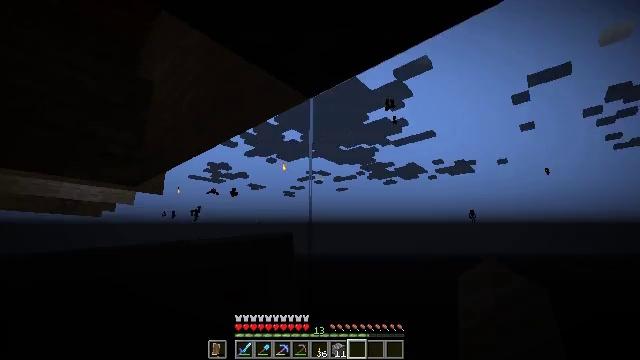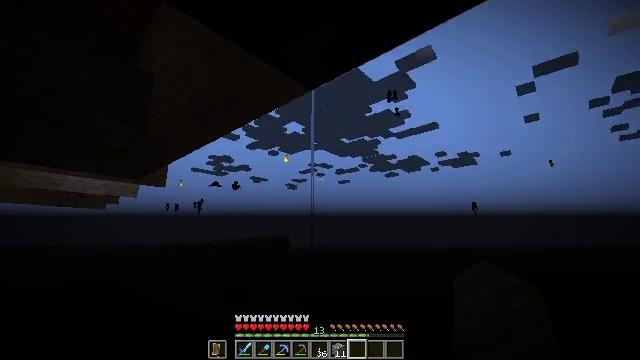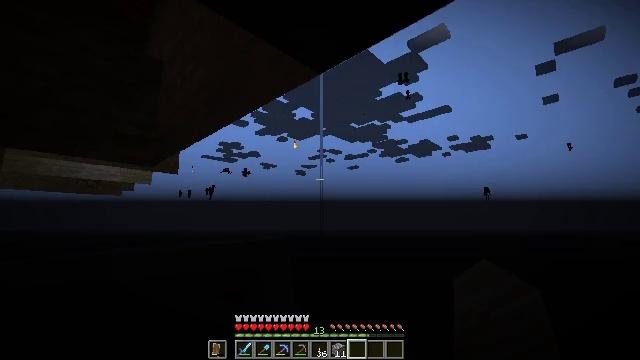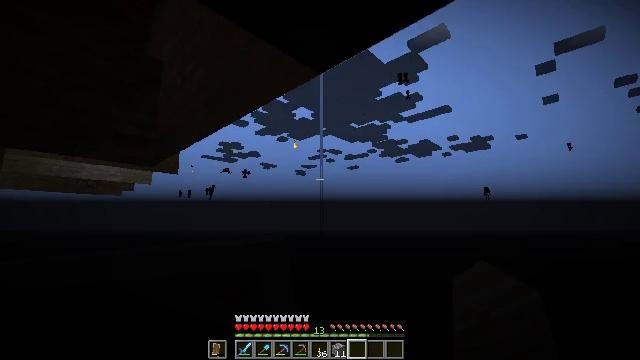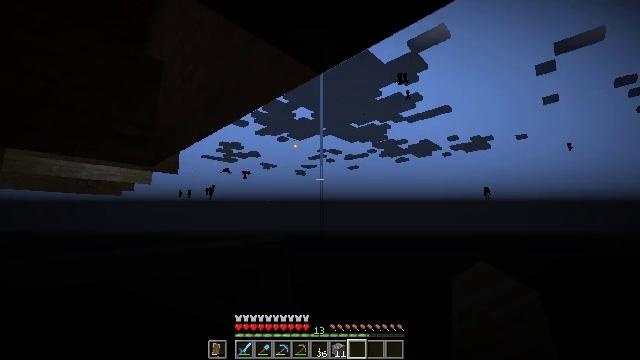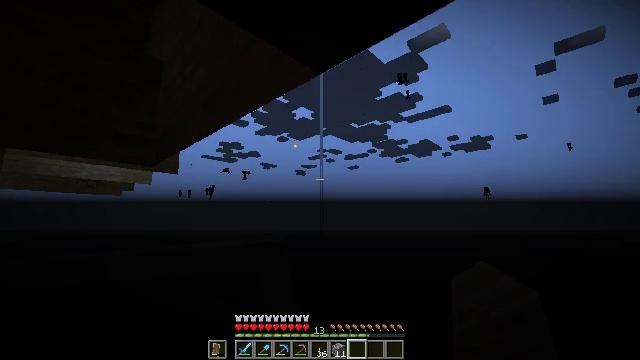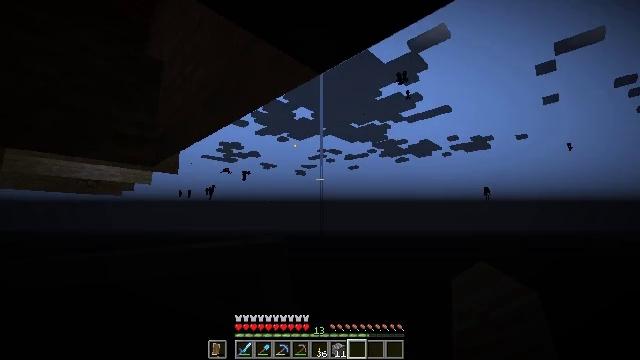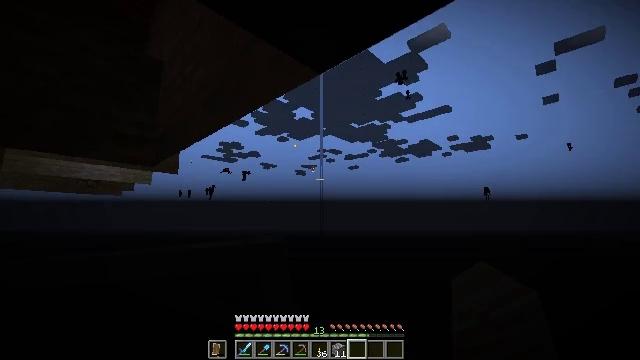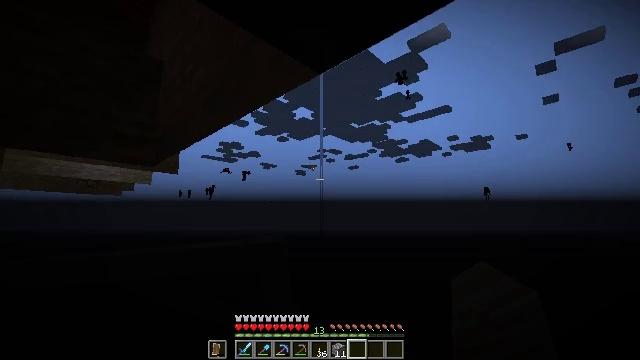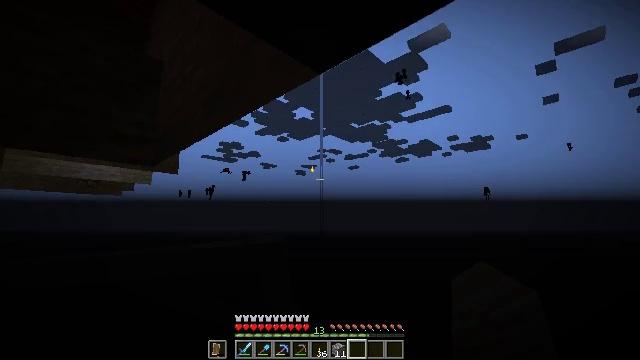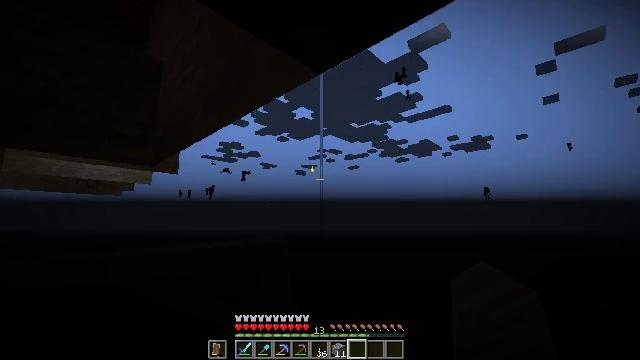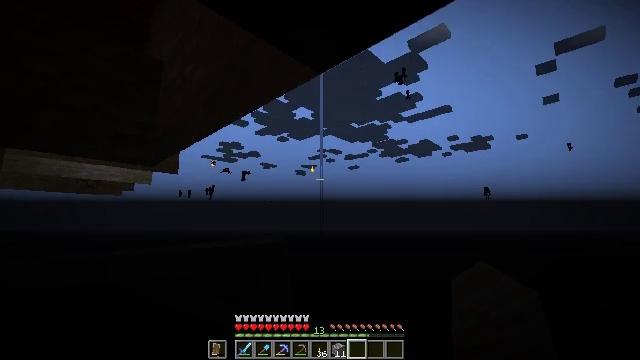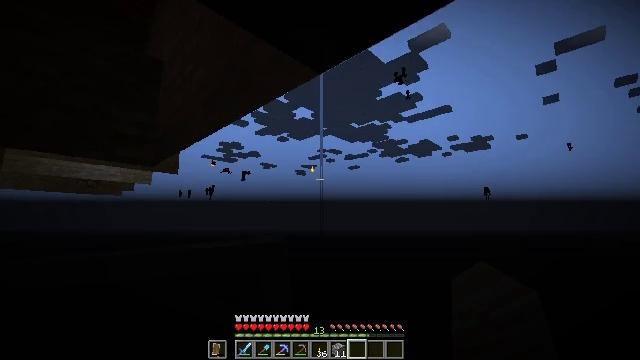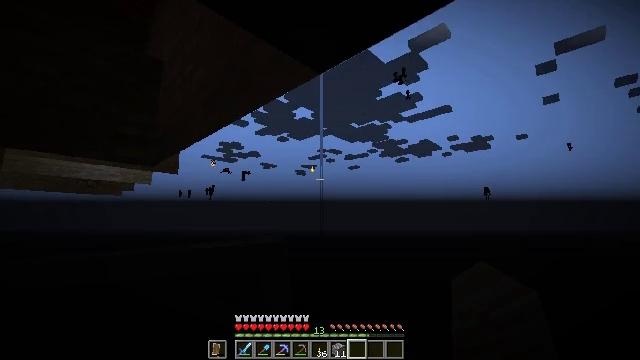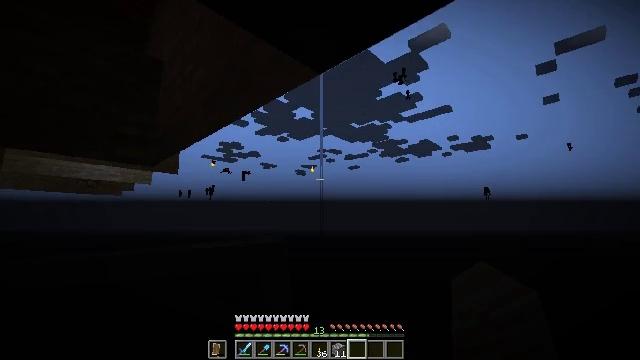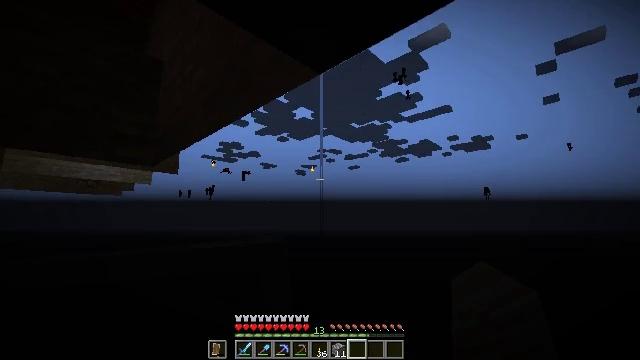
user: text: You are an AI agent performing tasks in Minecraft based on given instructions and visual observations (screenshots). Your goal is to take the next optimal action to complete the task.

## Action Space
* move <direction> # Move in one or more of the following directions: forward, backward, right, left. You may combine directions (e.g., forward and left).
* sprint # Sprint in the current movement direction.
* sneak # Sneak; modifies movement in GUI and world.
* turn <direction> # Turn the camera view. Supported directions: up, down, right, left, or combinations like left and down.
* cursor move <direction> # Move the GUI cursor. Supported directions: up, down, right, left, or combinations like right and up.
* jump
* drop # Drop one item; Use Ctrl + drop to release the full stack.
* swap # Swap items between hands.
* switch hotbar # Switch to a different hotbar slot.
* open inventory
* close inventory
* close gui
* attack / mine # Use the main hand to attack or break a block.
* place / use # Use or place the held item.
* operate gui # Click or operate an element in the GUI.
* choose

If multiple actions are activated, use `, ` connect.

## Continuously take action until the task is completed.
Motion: motion action
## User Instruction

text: Break the piston head to collect it.
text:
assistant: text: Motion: turn down
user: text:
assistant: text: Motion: turn left and down
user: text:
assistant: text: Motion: no_op
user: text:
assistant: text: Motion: no_op
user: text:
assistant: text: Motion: no_op
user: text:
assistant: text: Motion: no_op
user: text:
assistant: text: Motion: no_op
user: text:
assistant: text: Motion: no_op
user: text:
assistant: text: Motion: no_op
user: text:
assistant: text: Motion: no_op
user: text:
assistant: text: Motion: no_op
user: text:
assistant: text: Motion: no_op
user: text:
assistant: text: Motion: no_op
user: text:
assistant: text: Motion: no_op
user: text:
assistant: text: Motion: no_op
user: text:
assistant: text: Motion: no_op
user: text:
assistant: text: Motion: turn right and down
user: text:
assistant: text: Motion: no_op
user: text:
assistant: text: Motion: turn left and down
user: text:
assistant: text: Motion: turn down
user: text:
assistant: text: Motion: no_op
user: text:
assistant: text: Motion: no_op
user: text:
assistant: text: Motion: no_op
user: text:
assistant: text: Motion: no_op
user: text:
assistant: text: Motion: no_op
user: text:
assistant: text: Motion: no_op
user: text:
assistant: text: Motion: no_op
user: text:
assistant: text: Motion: no_op
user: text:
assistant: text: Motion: no_op
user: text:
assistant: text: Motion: no_op